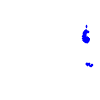
Particle: electron